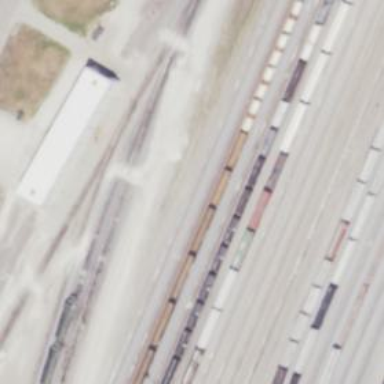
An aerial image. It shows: Railway yard in service.